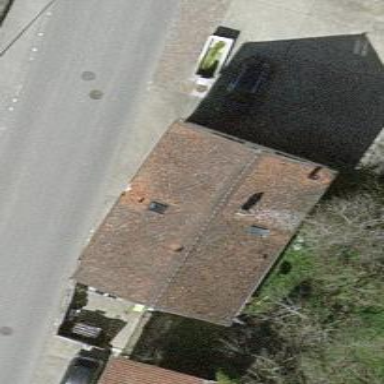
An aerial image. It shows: Detached building with gabled roof.